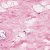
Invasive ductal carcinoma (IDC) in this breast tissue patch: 0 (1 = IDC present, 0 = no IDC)